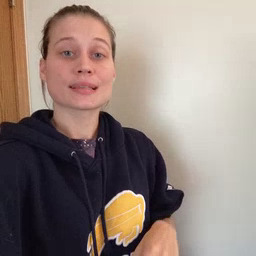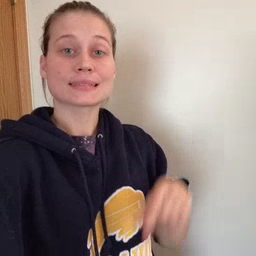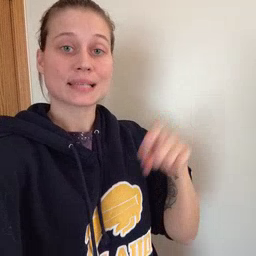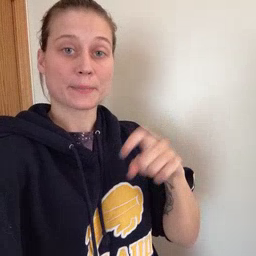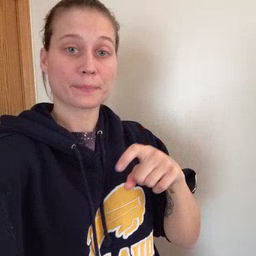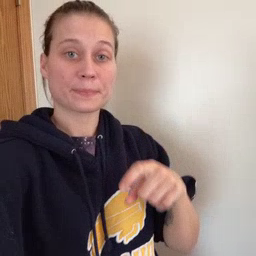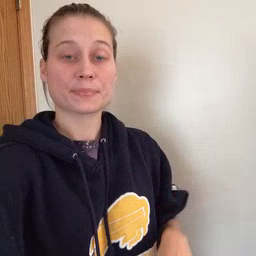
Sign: time